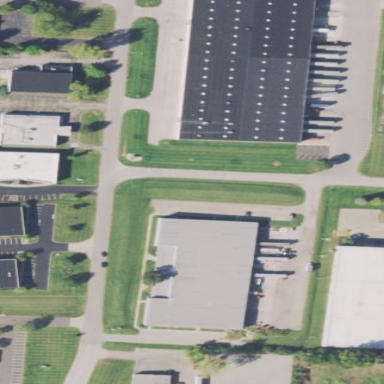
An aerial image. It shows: Warehouse building.